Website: home-depot
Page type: payment
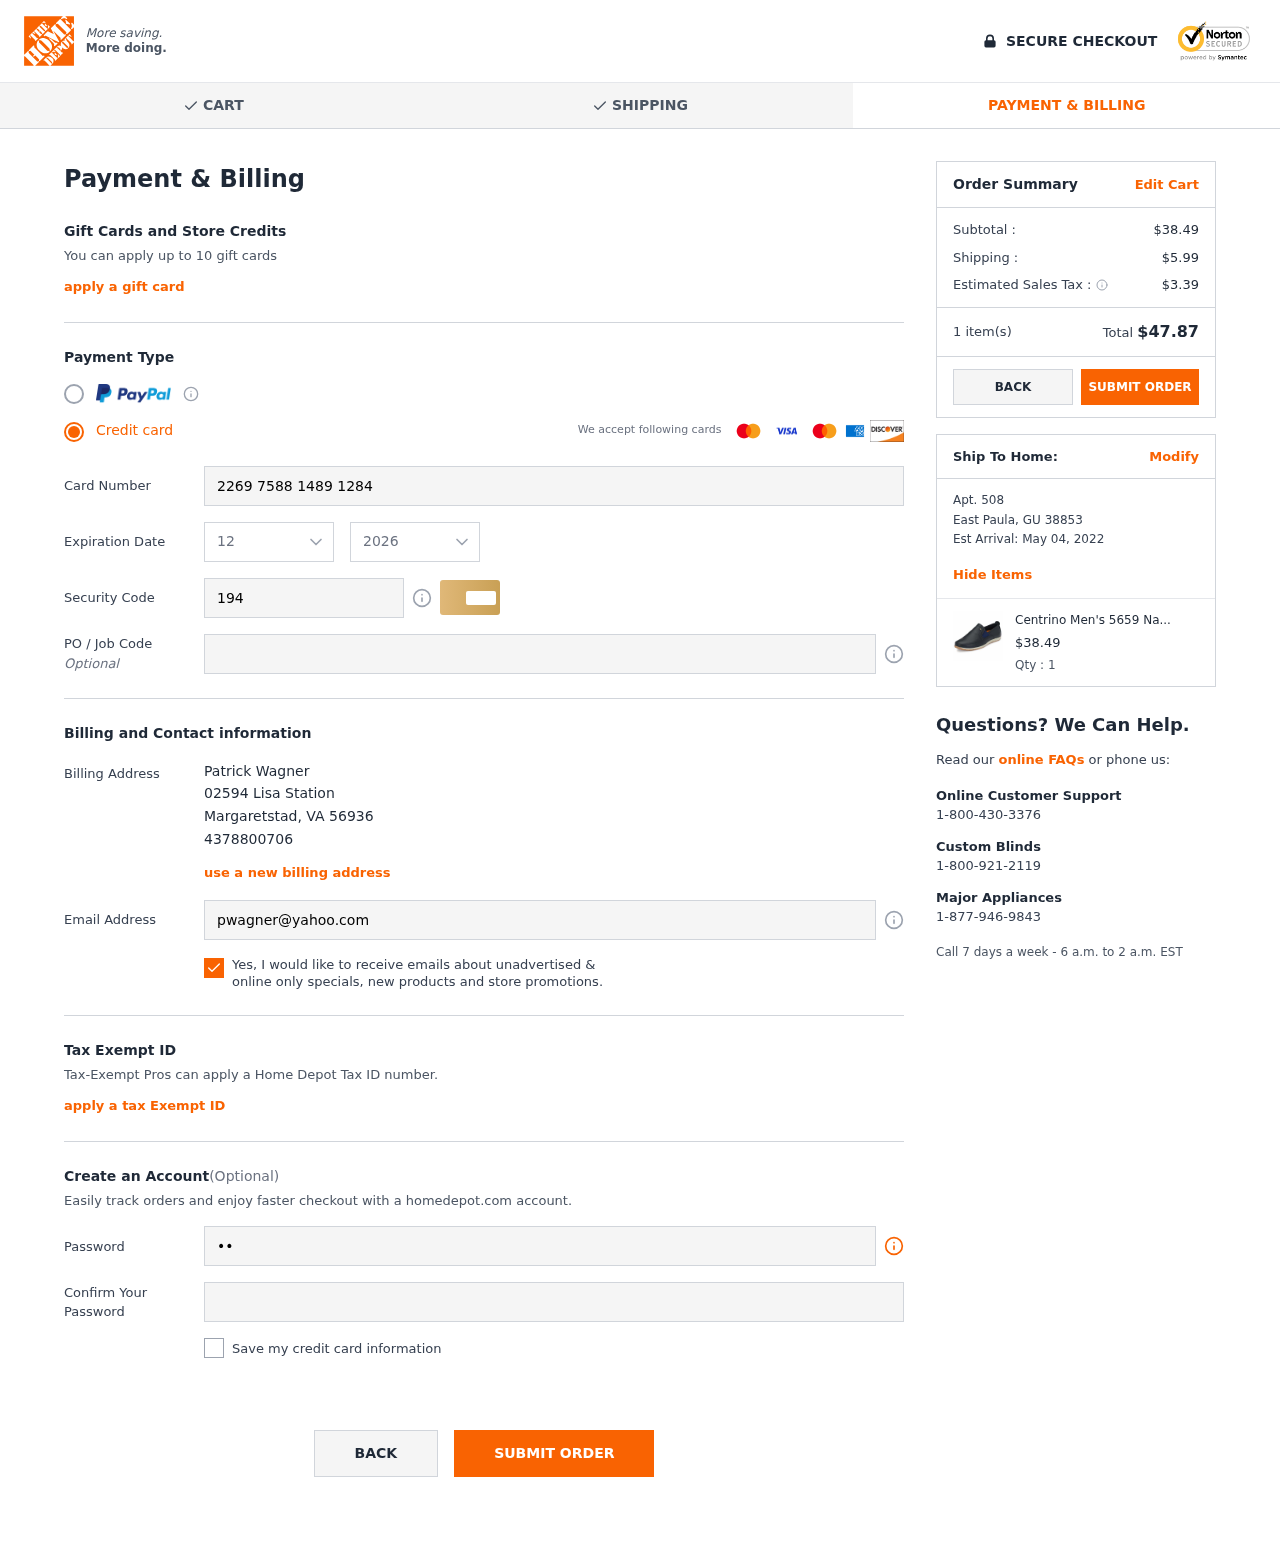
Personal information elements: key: PII_CARD_CVV
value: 194
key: PII_CARD_EXPIRY_MONTH
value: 12
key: PII_CARD_EXPIRY_YEAR
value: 26
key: PII_CARD_NUMBER
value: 2269 7588 1489 1284
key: PII_CITY
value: Margaretstad
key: PII_CITY2
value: East Paula
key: PII_EMAIL
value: pwagner@yahoo.com
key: PII_FULLNAME
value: Patrick Wagner
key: PII_PHONE
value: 4378800706
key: PII_POSTCODE
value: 56936
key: PII_POSTCODE2
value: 38853
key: PII_STATE_ABBR
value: VA
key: PII_STATE_ABBR2
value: GU
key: PII_STREET
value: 02594 Lisa Station
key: PII_STREET2
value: Apt. 508
Product elements: key: PRODUCT1_NAME
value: Centrino Men's 5659 Navy Loafers-10 UK (44 EU) (11 US) (5659-01)
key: PRODUCT1_PRICE
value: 38.49
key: PRODUCT1_QUANTITY
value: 1
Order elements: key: ORDER_SUBTOTAL
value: $38.49
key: ORDER_SHIPPING_COST
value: $5.99
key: ORDER_TAX
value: $3.39
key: ORDER_NUM_ITEMS
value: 1 item(s)
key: ORDER_TOTAL
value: $47.87
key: ORDER_DELIVERY_DATE
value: May 04, 2022